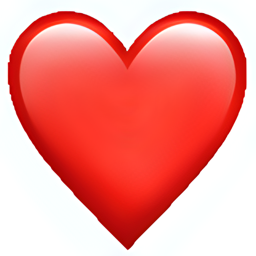
Name: heavy black heart
Emoji: ❤
Group: Smileys & Emotion
Sub-group: emotion